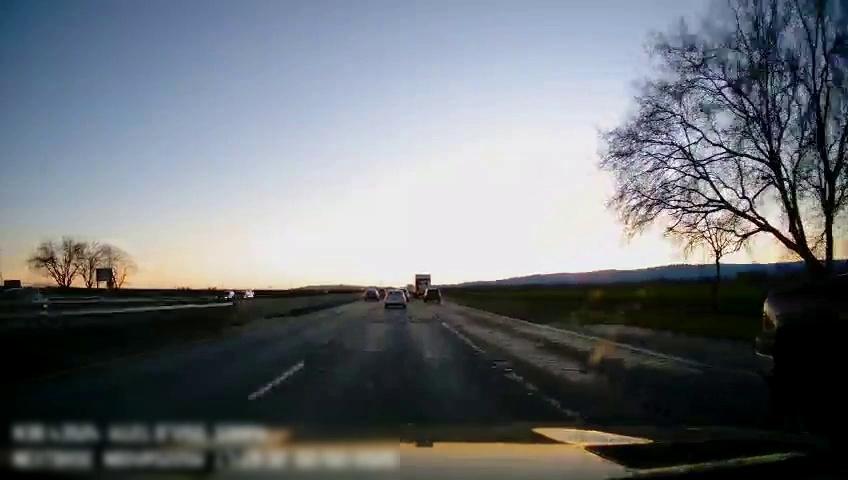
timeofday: Dusk/Dawn/Twilight
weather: Sunny
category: Drivable Space
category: Vehicles | Car
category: Vehicles | SUV
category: Vehicles | SUV
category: Vehicles | Truck
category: Vehicles | SUV
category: Vehicles | Truck
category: Vehicles | Car
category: Vehicles | SUV
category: Vehicles | Car
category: Lanes | Current Lane
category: Lanes | Alternate Lane
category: Lanes | Alternate Lane
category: Lanes | Alternate Lane